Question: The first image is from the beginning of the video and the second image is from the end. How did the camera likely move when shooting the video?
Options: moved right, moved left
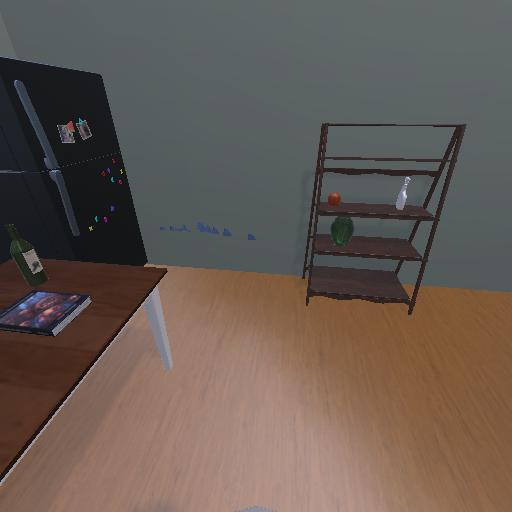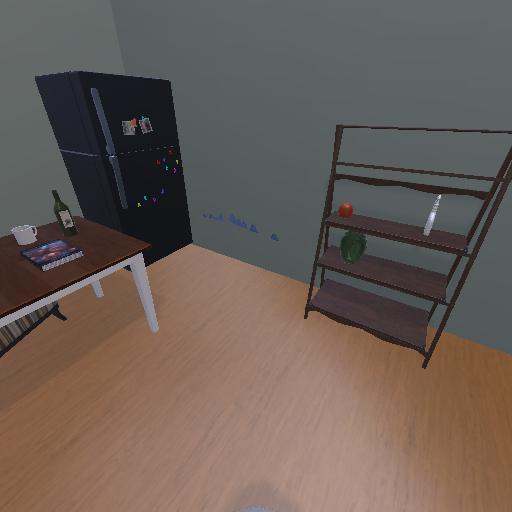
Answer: moved right